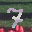
Label: 7